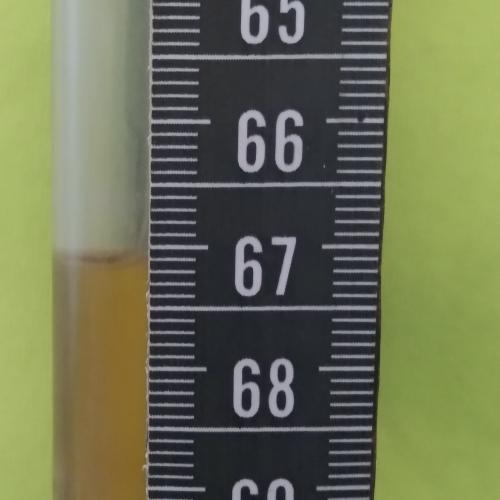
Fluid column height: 67.1 cm